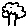
Label: tree